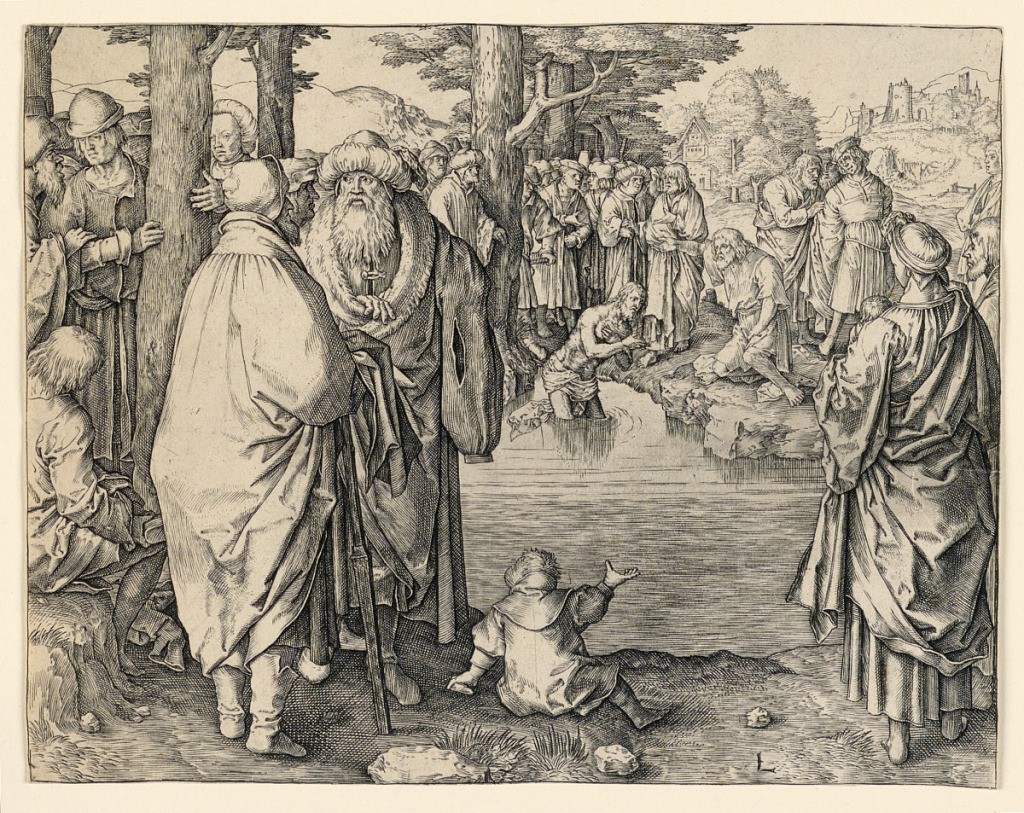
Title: Baptism of Christ
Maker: Lucas van Leyden, Netherlandish, ca. 1494–1533
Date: ca. 1510
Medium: Engraving on paper
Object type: Print
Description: The river Jordan occupies the central part of the composition, with figures seen on both its banks. Christ is shown in water up to his knees near the far bank. St. John kneels on the ground, baptizing Him. Numerous figures line the shore.